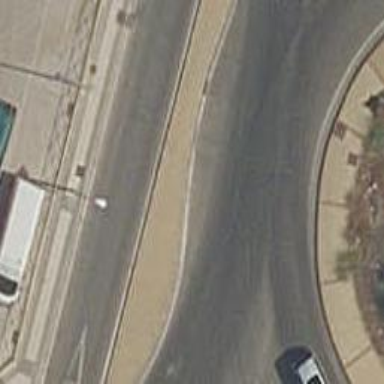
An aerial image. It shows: Residential road that intersects with roundabout.